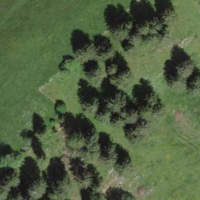
EUNIS habitat code: 44
Species observed at this site:
Corvus corone
Cyanistes caeruleus
Turdus philomelos
Lophophanes cristatus
Sturnus vulgaris
Chloris chloris
Troglodytes troglodytes
Turdus viscivorus
Buteo buteo
Sylvia atricapilla
Strix aluco
Columba palumbus
Turdus merula
Phylloscopus collybita
Parus major
Hirundo rustica
Milvus migrans
Milvus milvus
Turdus pilaris
Certhia familiaris
Sitta europaea
Phoenicurus phoenicurus
Regulus regulus
Falco tinnunculus
Corvus corax